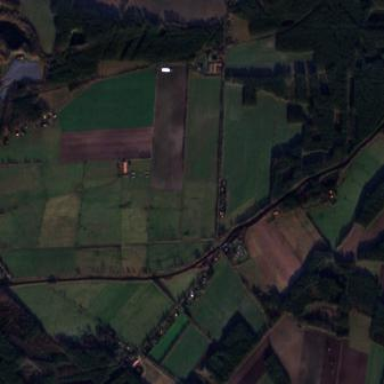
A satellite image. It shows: Picturesque farmland scene.